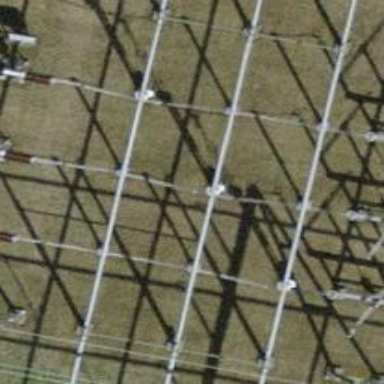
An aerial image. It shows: Busbar power line.